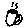
Label: hexagon